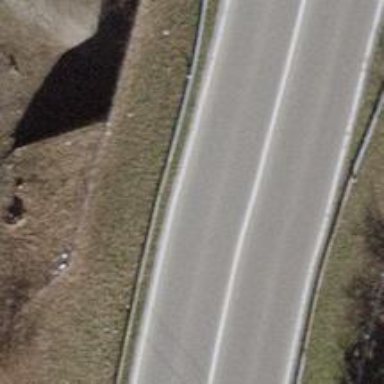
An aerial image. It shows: Bridge with asphalt surface carrying trunk highway.